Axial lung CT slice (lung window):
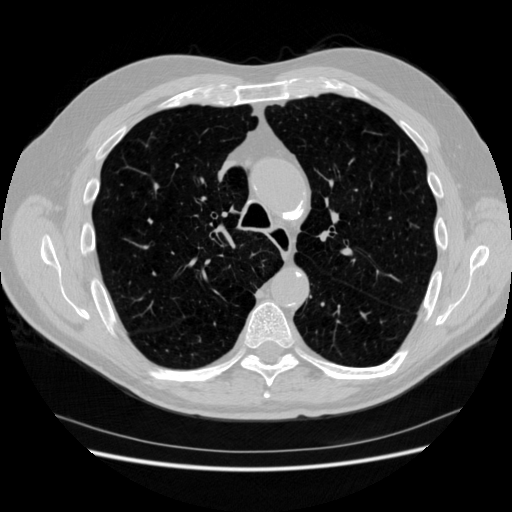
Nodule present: no